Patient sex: M
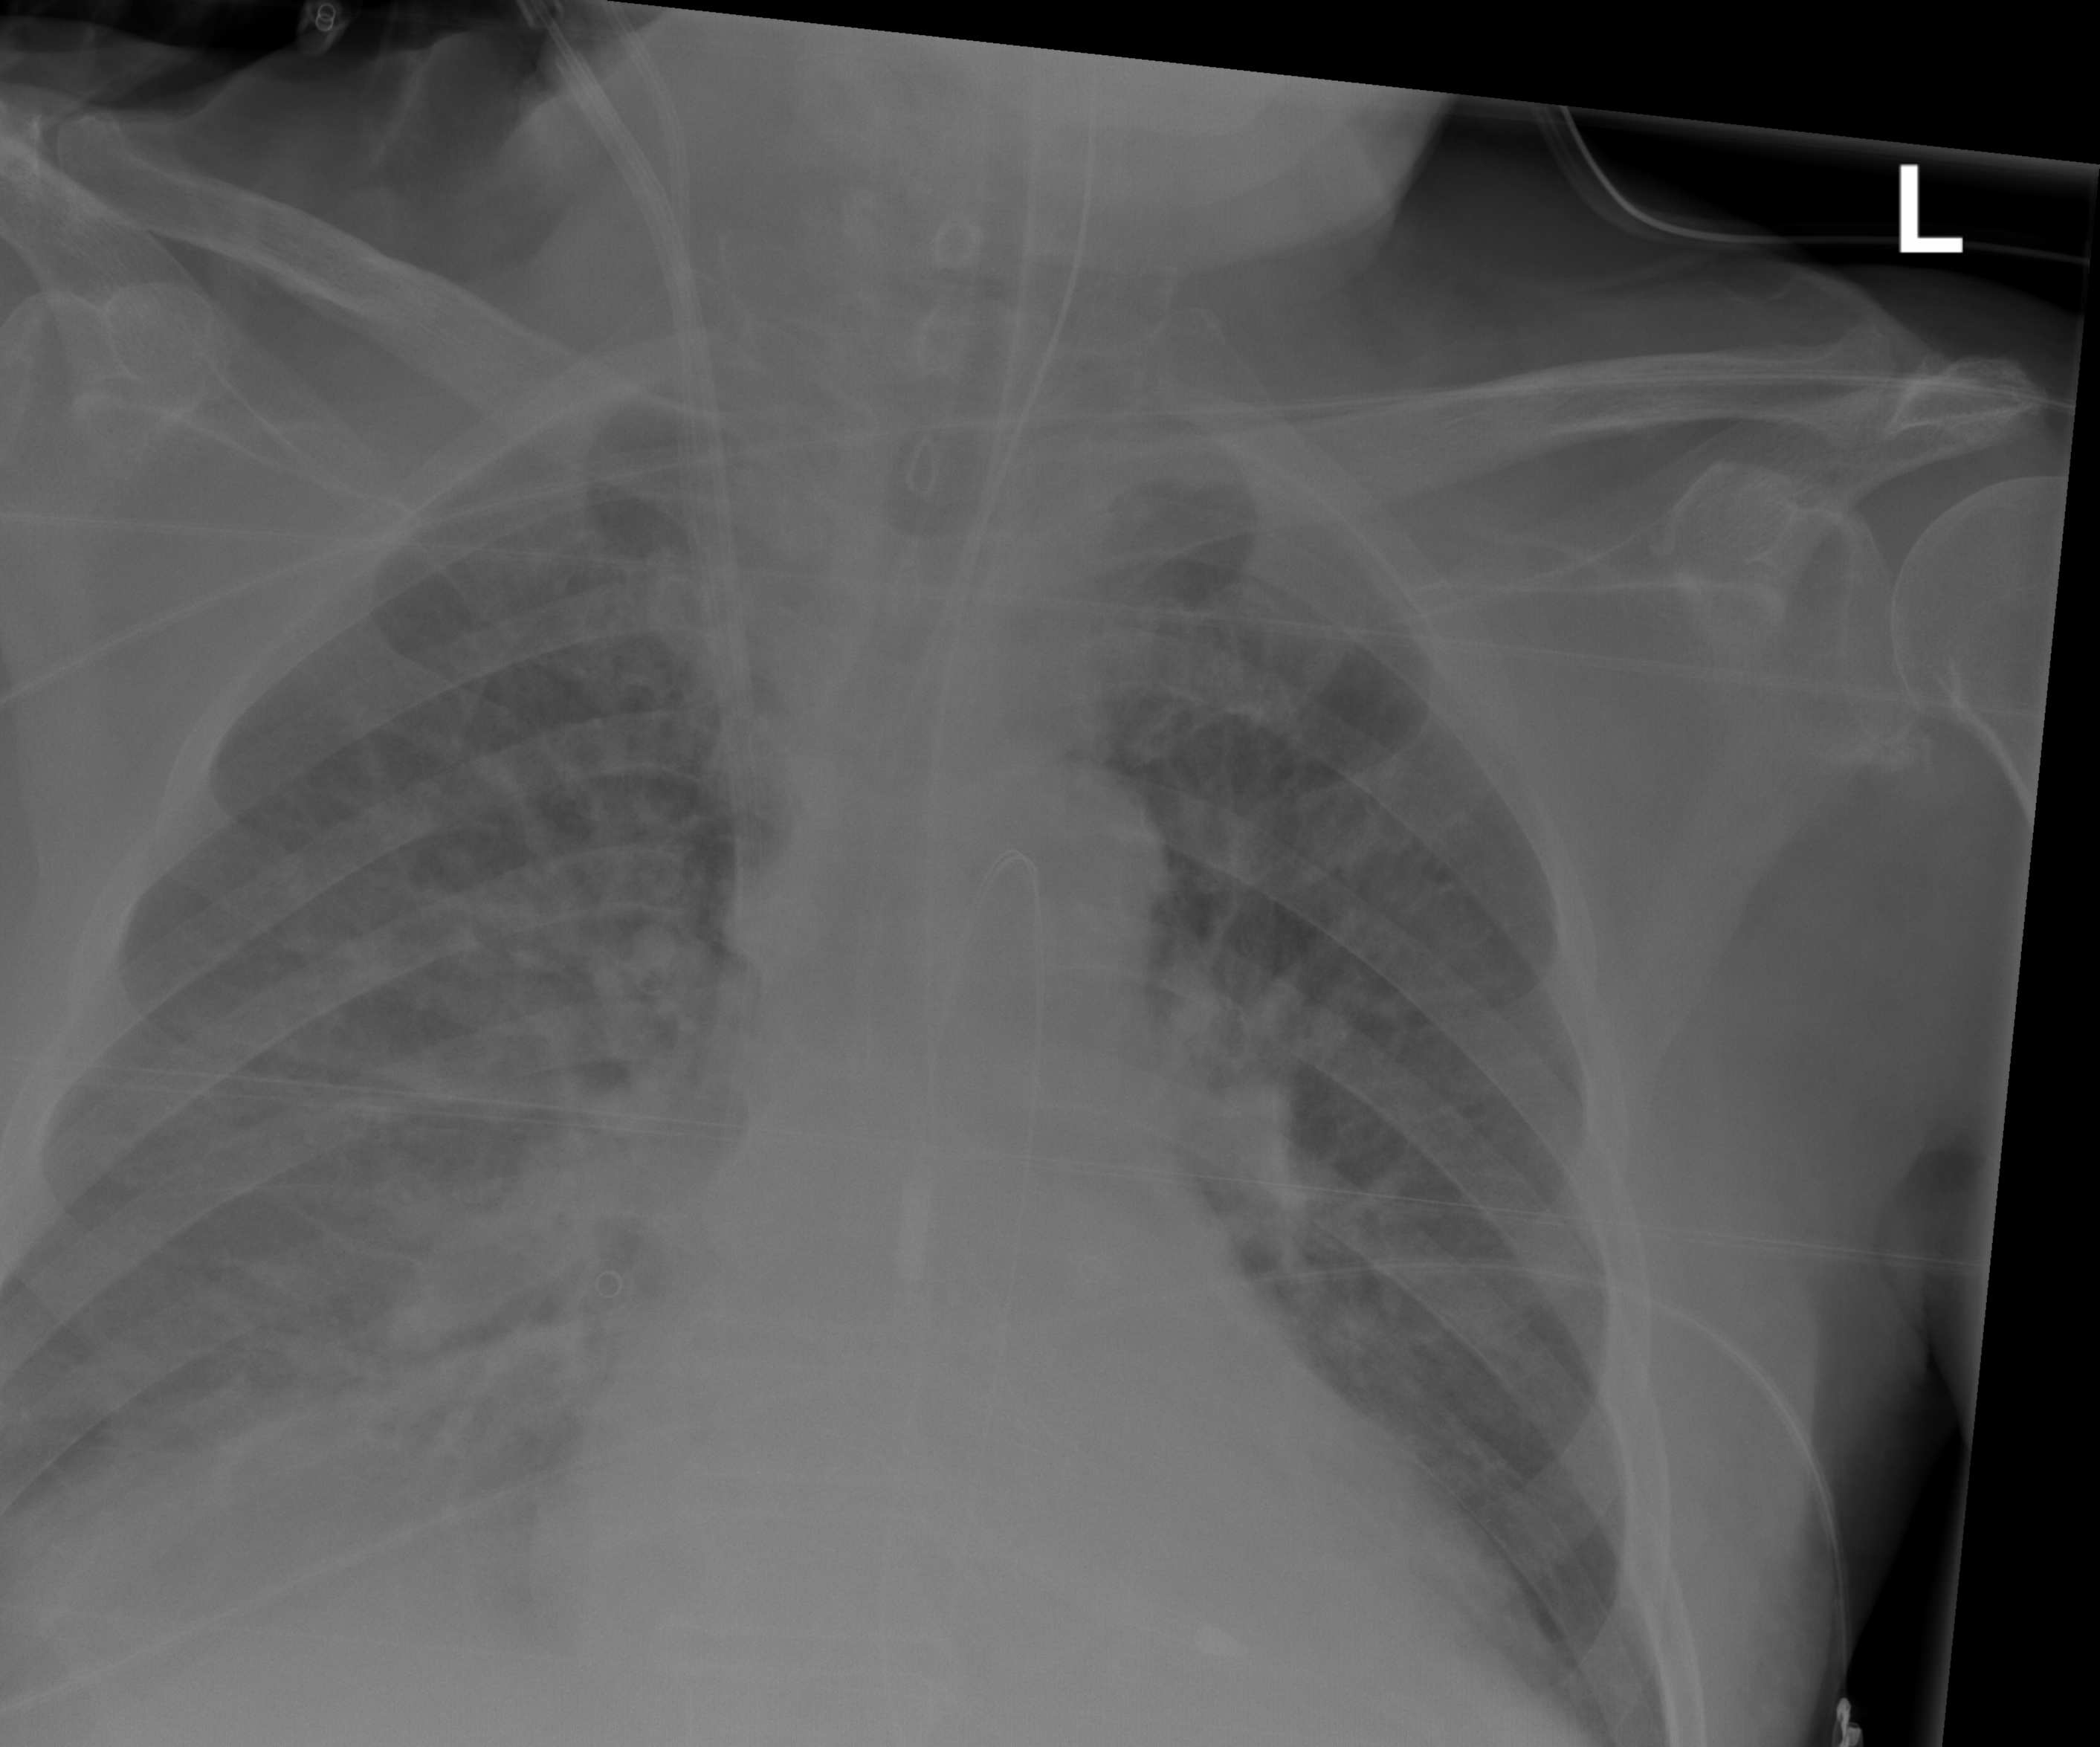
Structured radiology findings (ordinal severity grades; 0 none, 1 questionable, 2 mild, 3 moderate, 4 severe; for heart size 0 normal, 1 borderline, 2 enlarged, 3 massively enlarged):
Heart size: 0
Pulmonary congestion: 3
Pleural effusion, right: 2
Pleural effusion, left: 0
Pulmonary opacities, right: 0
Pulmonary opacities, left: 0
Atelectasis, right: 2
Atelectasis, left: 0